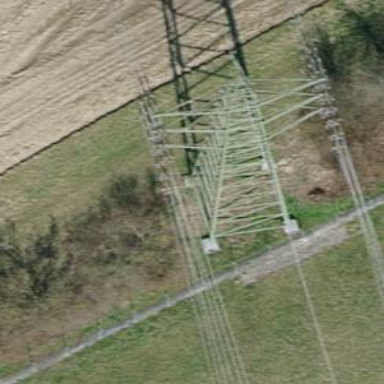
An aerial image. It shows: Power line in the image.